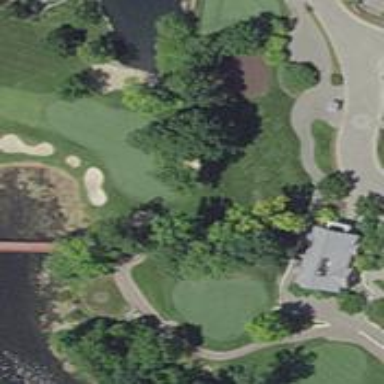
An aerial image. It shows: Golf hole.